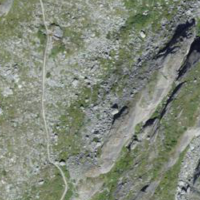
EUNIS habitat code: 48
Species observed at this site:
Chamaenerion angustifolium